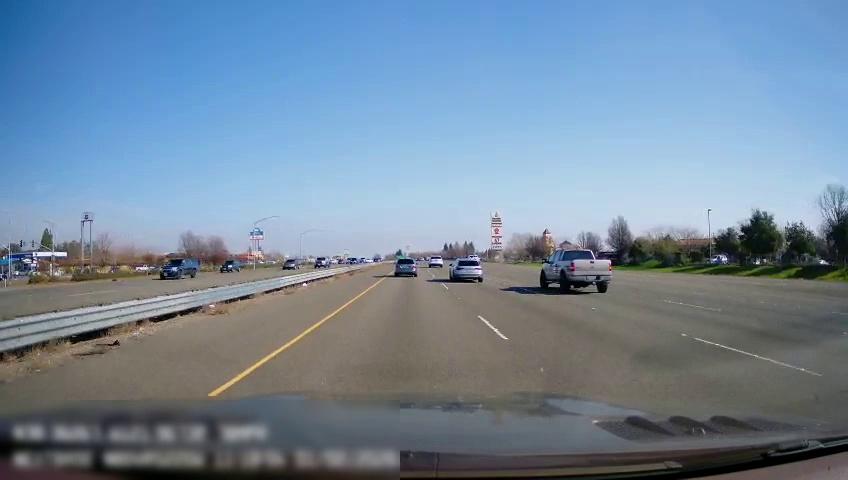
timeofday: Day
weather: Sunny
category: Drivable Space
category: Drivable Space
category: Vehicles | Car
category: Vehicles | SUV
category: Vehicles | SUV
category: Vehicles | SUV
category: Vehicles | Truck
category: Vehicles | Truck
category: Vehicles | SUV
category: Vehicles | Car
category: Vehicles | Truck
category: Lanes | Current Lane
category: Lanes | Current Lane
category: Lanes | Alternate Lane
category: Lanes | Alternate Lane
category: Traffic | Lights
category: Traffic | Lights